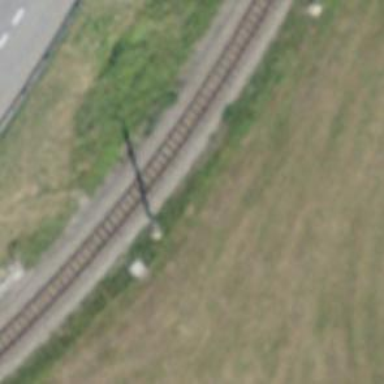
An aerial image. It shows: Narrow-gauge railway track electrified by contact line.